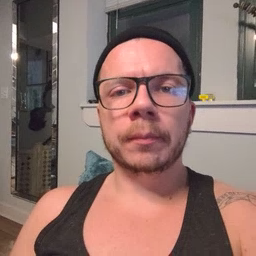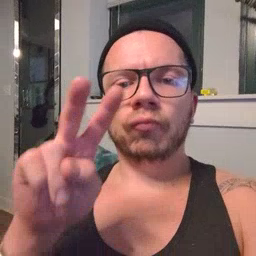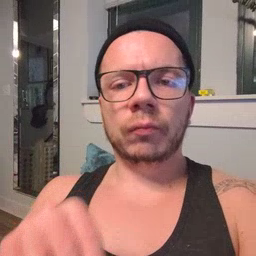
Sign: read